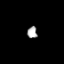
Tissue: lung
Cell type: Epithelial cells
Senescence score: 0.209
Nuclear area (px): 114
Mean DAPI intensity: 172.035